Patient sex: F
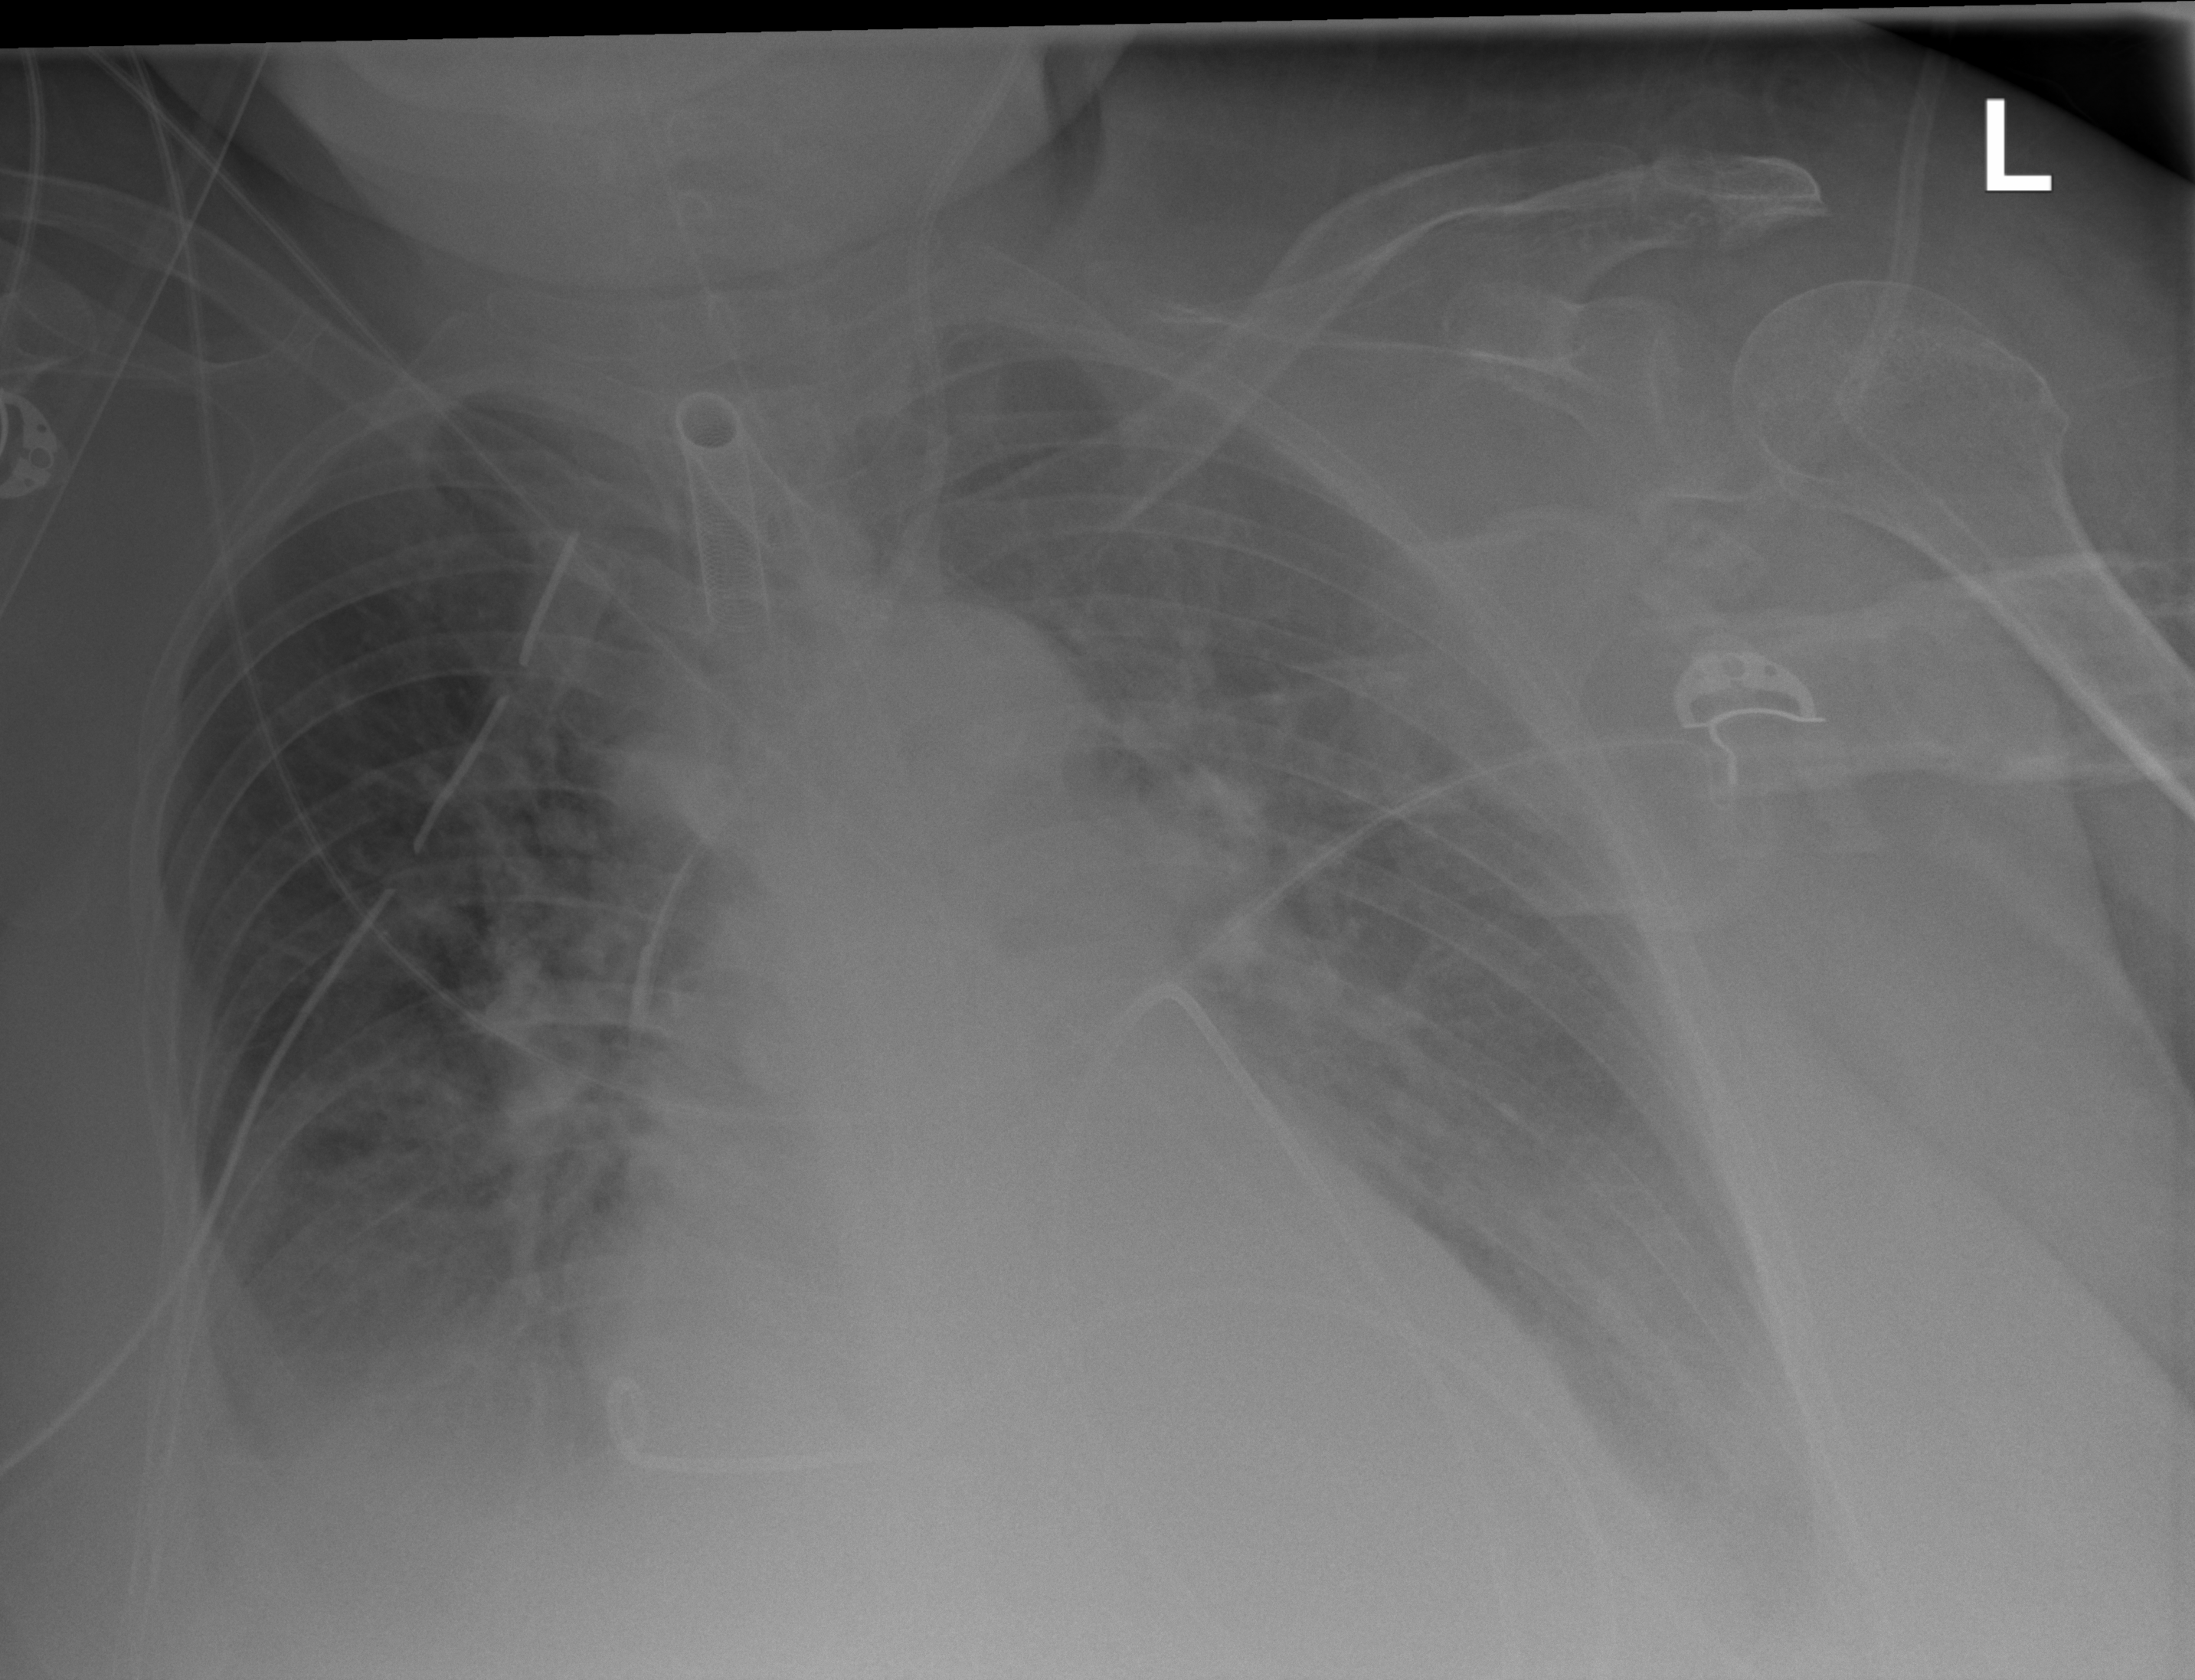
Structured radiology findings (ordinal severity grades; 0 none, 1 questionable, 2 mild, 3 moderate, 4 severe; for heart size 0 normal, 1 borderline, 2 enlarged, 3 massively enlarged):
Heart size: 2
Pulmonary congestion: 2
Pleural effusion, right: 2
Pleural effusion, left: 2
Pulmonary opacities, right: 0
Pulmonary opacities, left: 1
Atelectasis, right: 2
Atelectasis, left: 2